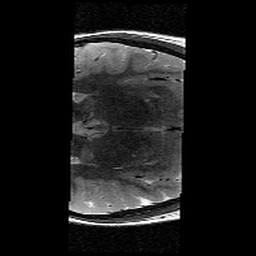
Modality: T2w
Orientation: axial
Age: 13
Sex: male
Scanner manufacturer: siemens
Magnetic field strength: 3 T
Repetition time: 8.46 s
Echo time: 0.067 s